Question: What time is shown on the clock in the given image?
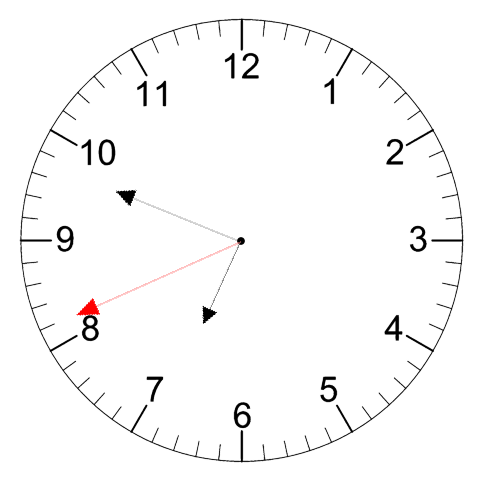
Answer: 06:48:41